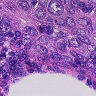
Metastatic tissue present: yes